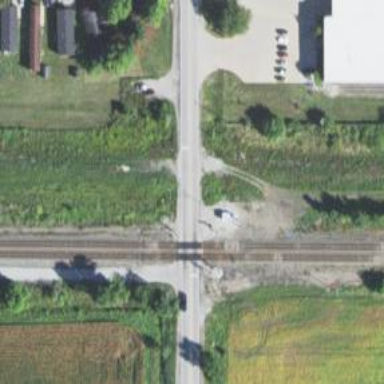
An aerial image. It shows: Single abandoned railway track.